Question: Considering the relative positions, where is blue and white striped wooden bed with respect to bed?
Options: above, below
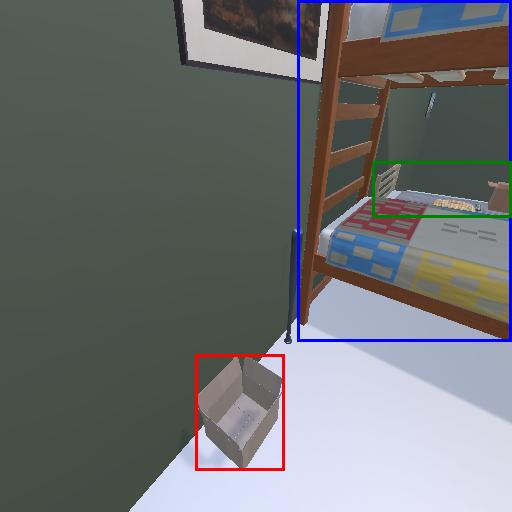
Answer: above